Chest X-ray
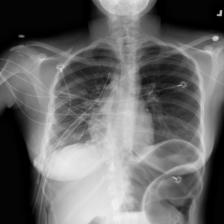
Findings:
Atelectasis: positive
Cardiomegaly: negative
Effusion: negative
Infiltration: negative
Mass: negative
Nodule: negative
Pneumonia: negative
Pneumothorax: negative
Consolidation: negative
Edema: negative
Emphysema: negative
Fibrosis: negative
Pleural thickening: negative
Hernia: negative